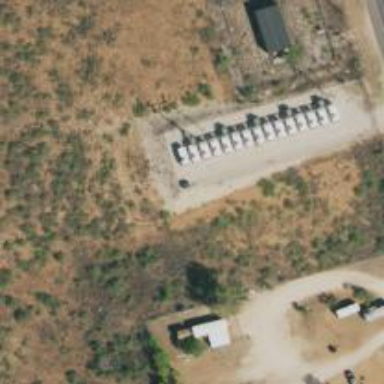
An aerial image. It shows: Generator is pictured.